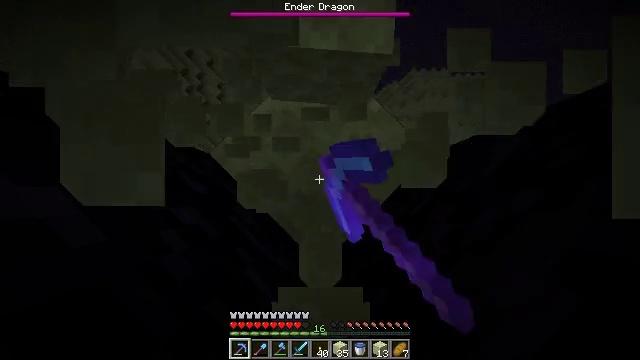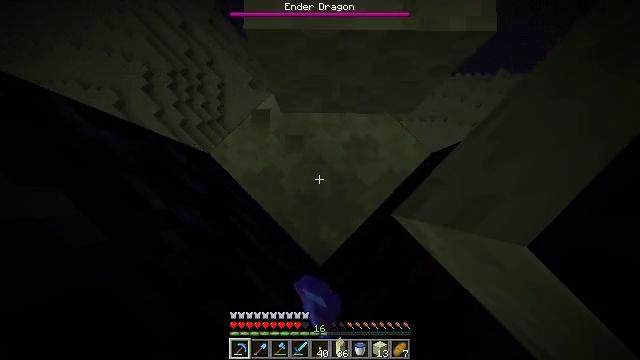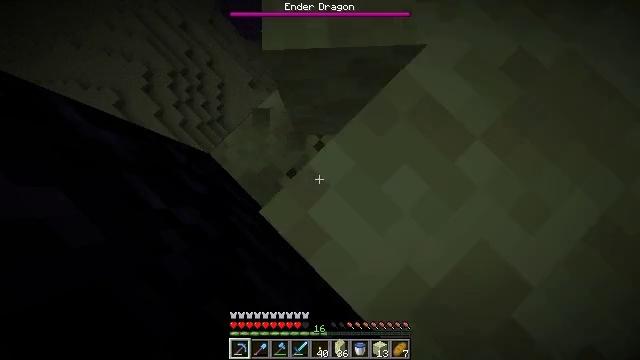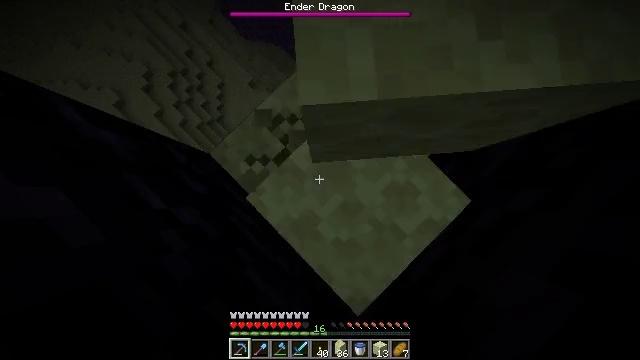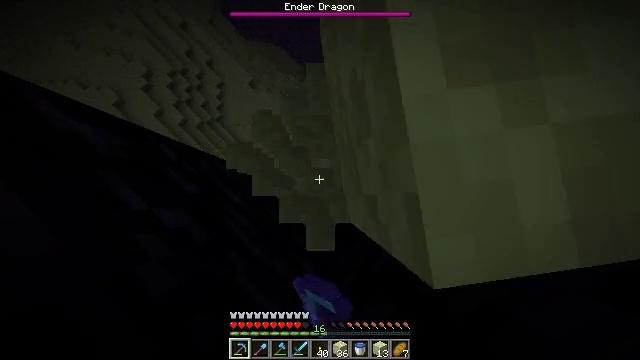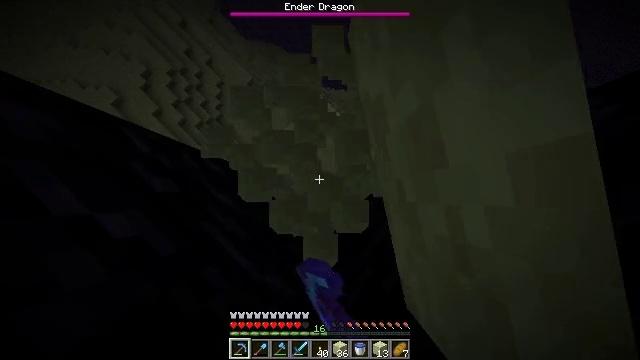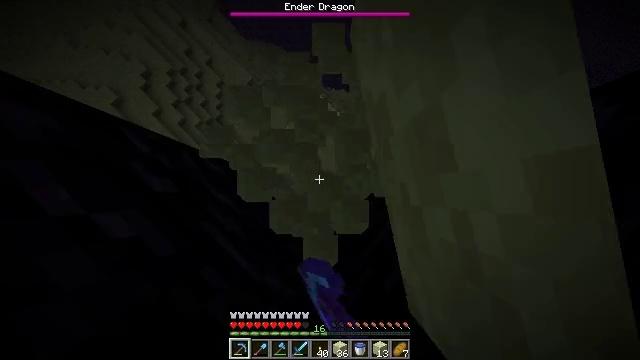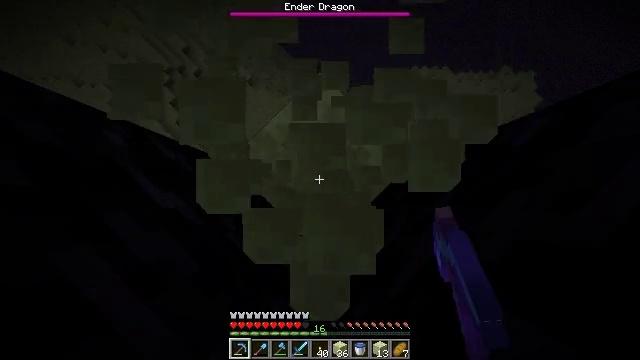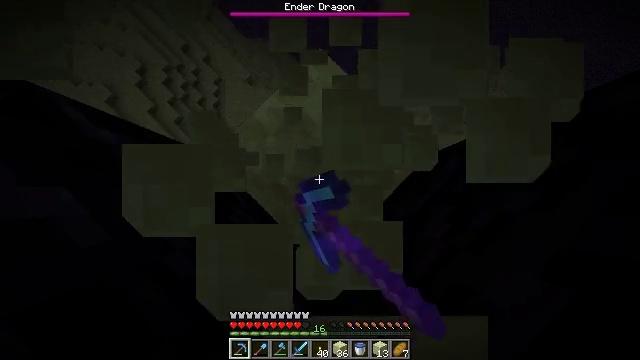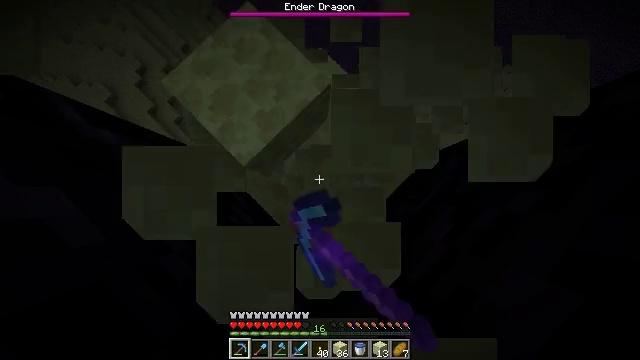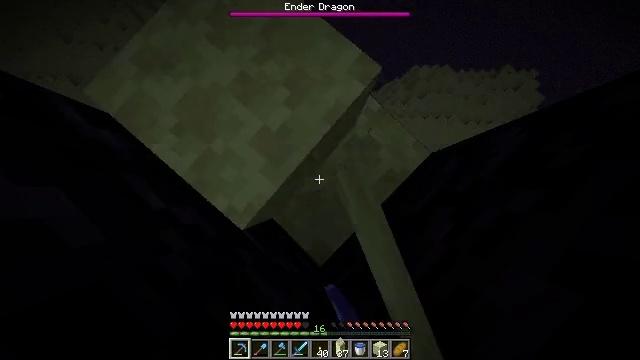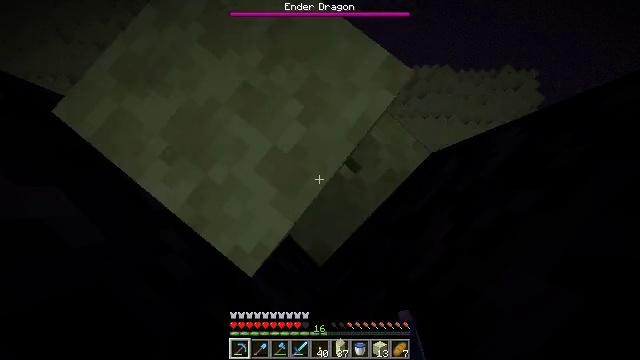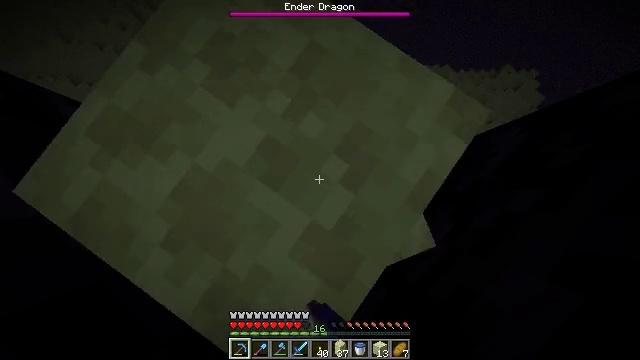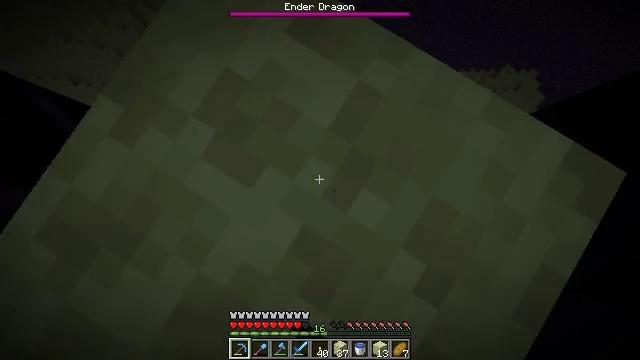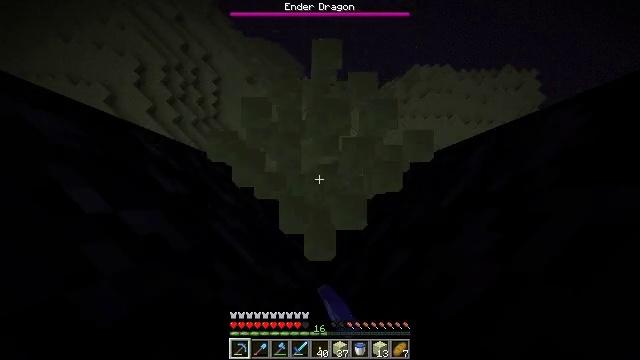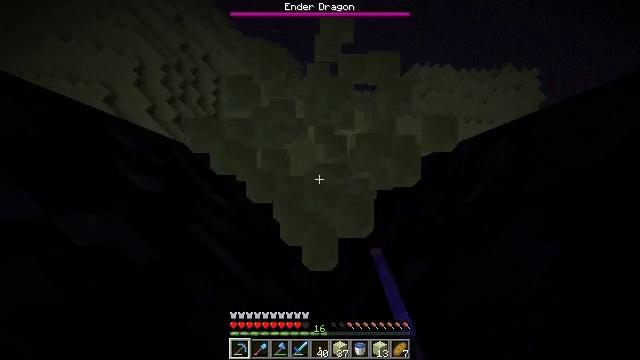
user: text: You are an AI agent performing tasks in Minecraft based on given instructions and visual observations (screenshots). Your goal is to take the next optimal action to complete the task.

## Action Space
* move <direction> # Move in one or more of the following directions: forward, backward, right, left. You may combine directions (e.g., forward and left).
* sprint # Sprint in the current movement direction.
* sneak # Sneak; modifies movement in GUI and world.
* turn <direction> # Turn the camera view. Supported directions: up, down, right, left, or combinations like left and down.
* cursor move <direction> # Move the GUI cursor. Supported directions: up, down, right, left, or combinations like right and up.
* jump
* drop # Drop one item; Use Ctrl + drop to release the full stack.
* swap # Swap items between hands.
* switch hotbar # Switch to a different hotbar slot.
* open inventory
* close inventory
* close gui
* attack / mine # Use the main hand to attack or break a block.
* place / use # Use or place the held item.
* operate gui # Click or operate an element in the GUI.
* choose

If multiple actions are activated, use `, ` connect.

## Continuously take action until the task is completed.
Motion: motion action
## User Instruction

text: Mine the end stone in the End dimension.
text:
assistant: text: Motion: attack / mine
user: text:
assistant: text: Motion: attack / mine
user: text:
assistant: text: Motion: attack / mine
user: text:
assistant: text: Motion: attack / mine
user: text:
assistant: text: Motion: attack / mine
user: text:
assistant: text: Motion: attack / mine
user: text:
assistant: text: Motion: attack / mine
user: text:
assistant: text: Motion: attack / mine
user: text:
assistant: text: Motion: attack / mine
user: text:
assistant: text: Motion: attack / mine
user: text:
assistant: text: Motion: attack / mine
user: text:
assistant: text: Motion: attack / mine
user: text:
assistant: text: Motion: attack / mine
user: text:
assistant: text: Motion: attack / mine
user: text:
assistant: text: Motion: attack / mine
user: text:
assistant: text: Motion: attack / mine
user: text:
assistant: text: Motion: attack / mine
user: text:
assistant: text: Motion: attack / mine
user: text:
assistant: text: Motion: attack / mine
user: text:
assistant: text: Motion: attack / mine
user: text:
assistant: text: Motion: attack / mine
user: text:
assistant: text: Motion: attack / mine
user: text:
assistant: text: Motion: attack / mine
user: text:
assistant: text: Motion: attack / mine
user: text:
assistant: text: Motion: attack / mine
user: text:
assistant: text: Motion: attack / mine
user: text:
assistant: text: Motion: attack / mine
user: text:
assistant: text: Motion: attack / mine
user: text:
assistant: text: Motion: attack / mine
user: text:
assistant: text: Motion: attack / mine